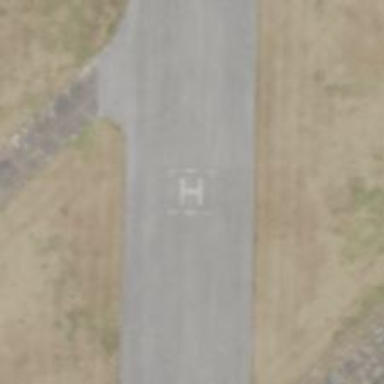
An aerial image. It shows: Image showing helipad at airport.